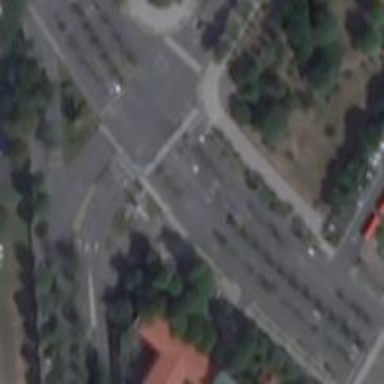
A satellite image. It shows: Marked road crossing.